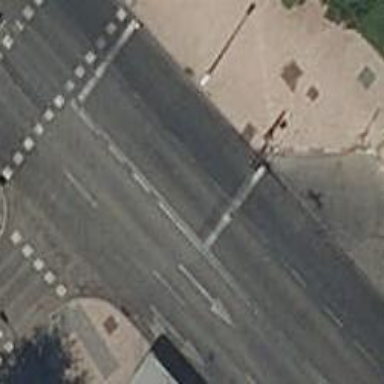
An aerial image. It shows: Road with traffic signals.